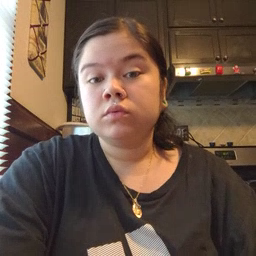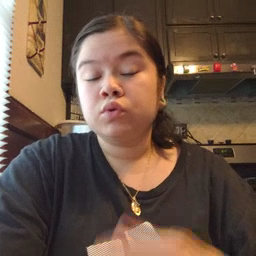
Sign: shhh